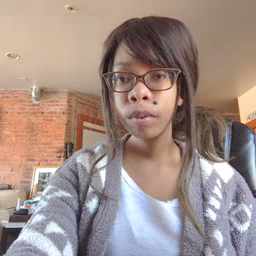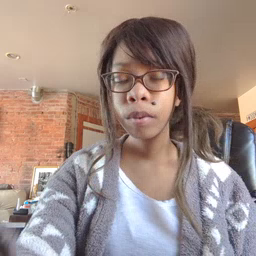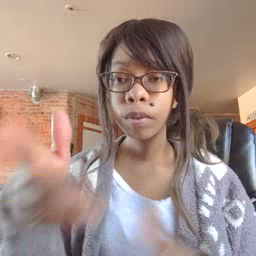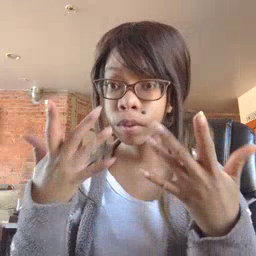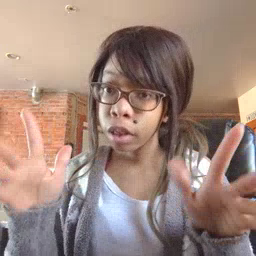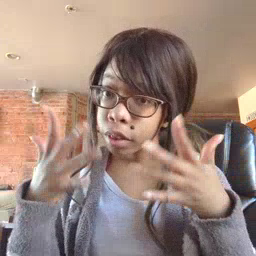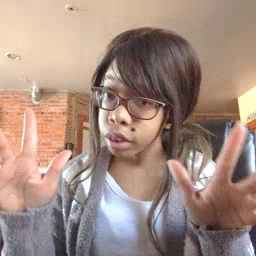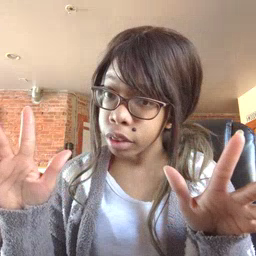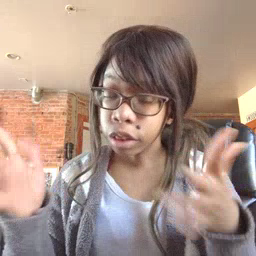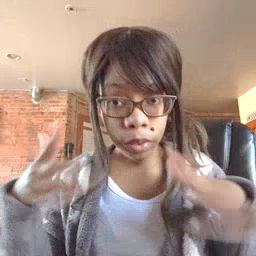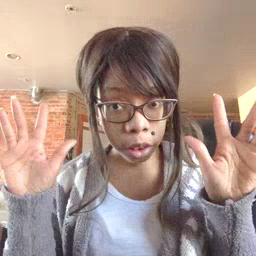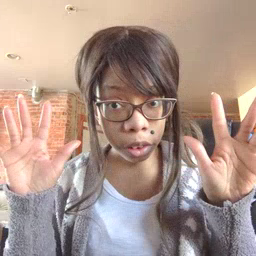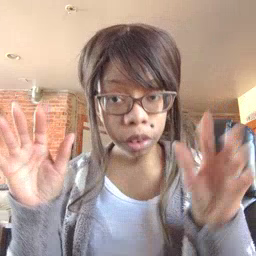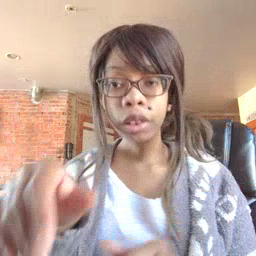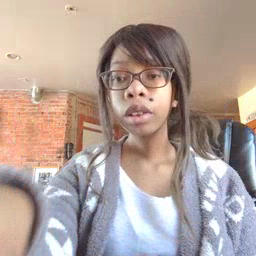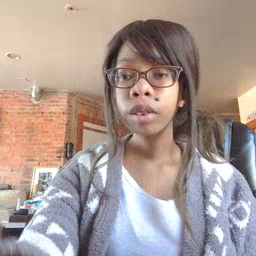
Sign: finish